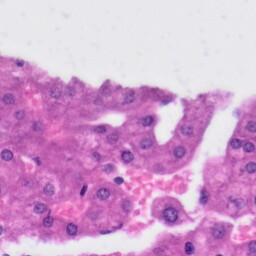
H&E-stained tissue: Liver